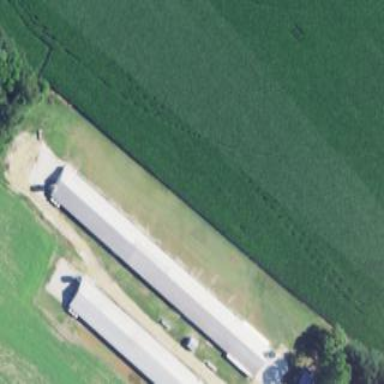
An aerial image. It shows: Farm auxiliary building.